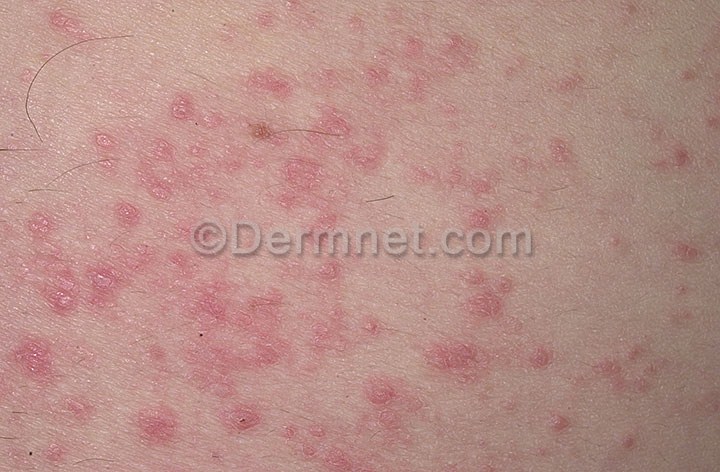
Disease: Atopic Dermatitis Photos